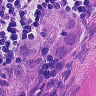
Metastatic tissue present: yes